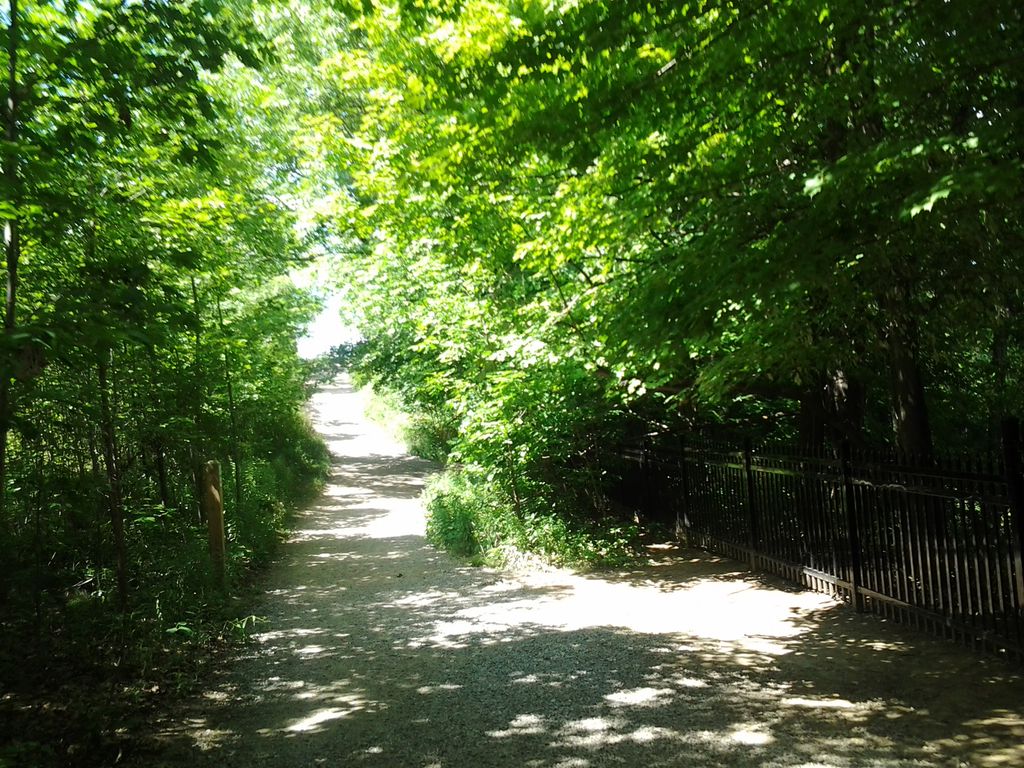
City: hamilton